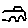
Label: car